I will show an image sequence of human cooking. I have annotated the images with numbered circles. Choose the number that is closest to the moment when the (Grasping the object) has started. You are a five-time world champion in this game. Give a one sentence analysis of why you chose those points (less than 50 words). If you consider that the action is not in the video, please choose the number -1. Provide your answer at the end in a json file of this format: {"points": []}
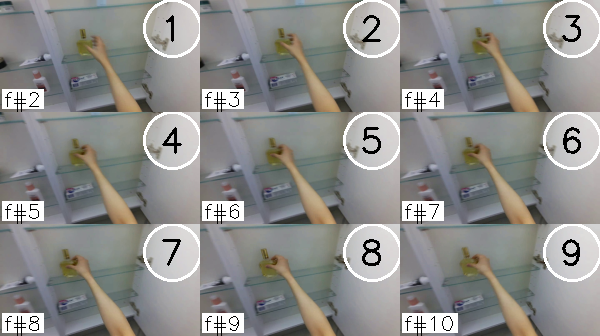
Frame 4 shows the clearest moment of hand-object contact.
{"points": [4]}